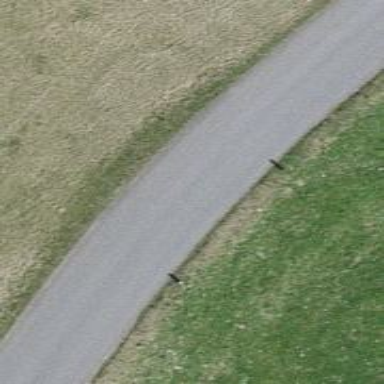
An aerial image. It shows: Unclassified road.